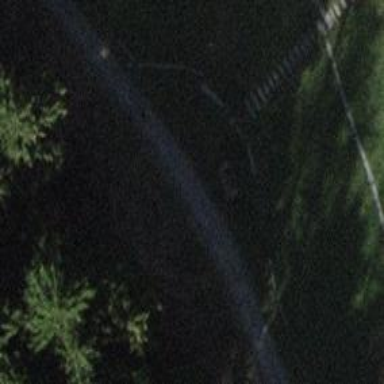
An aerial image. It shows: Bench.